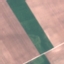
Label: AnnualCrop